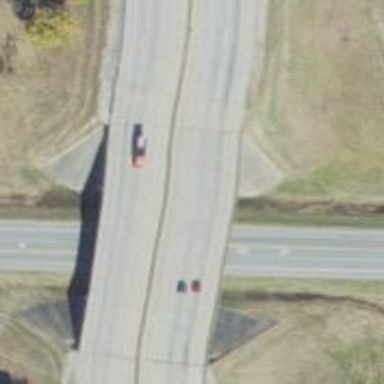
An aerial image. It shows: Beam-structured bridge on motorway.